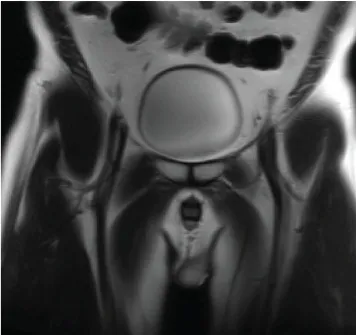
The results of follow-up examination after operation. MRI showed no tumor recurrence on T2WI in coronal position.
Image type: radiology (mri)